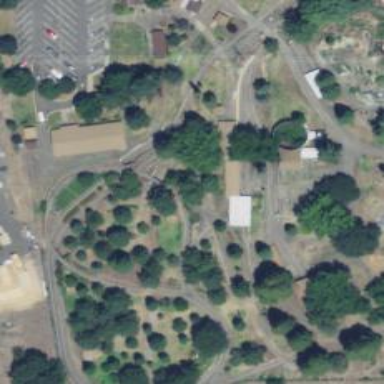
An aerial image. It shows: Miniature railway bridge.